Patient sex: M
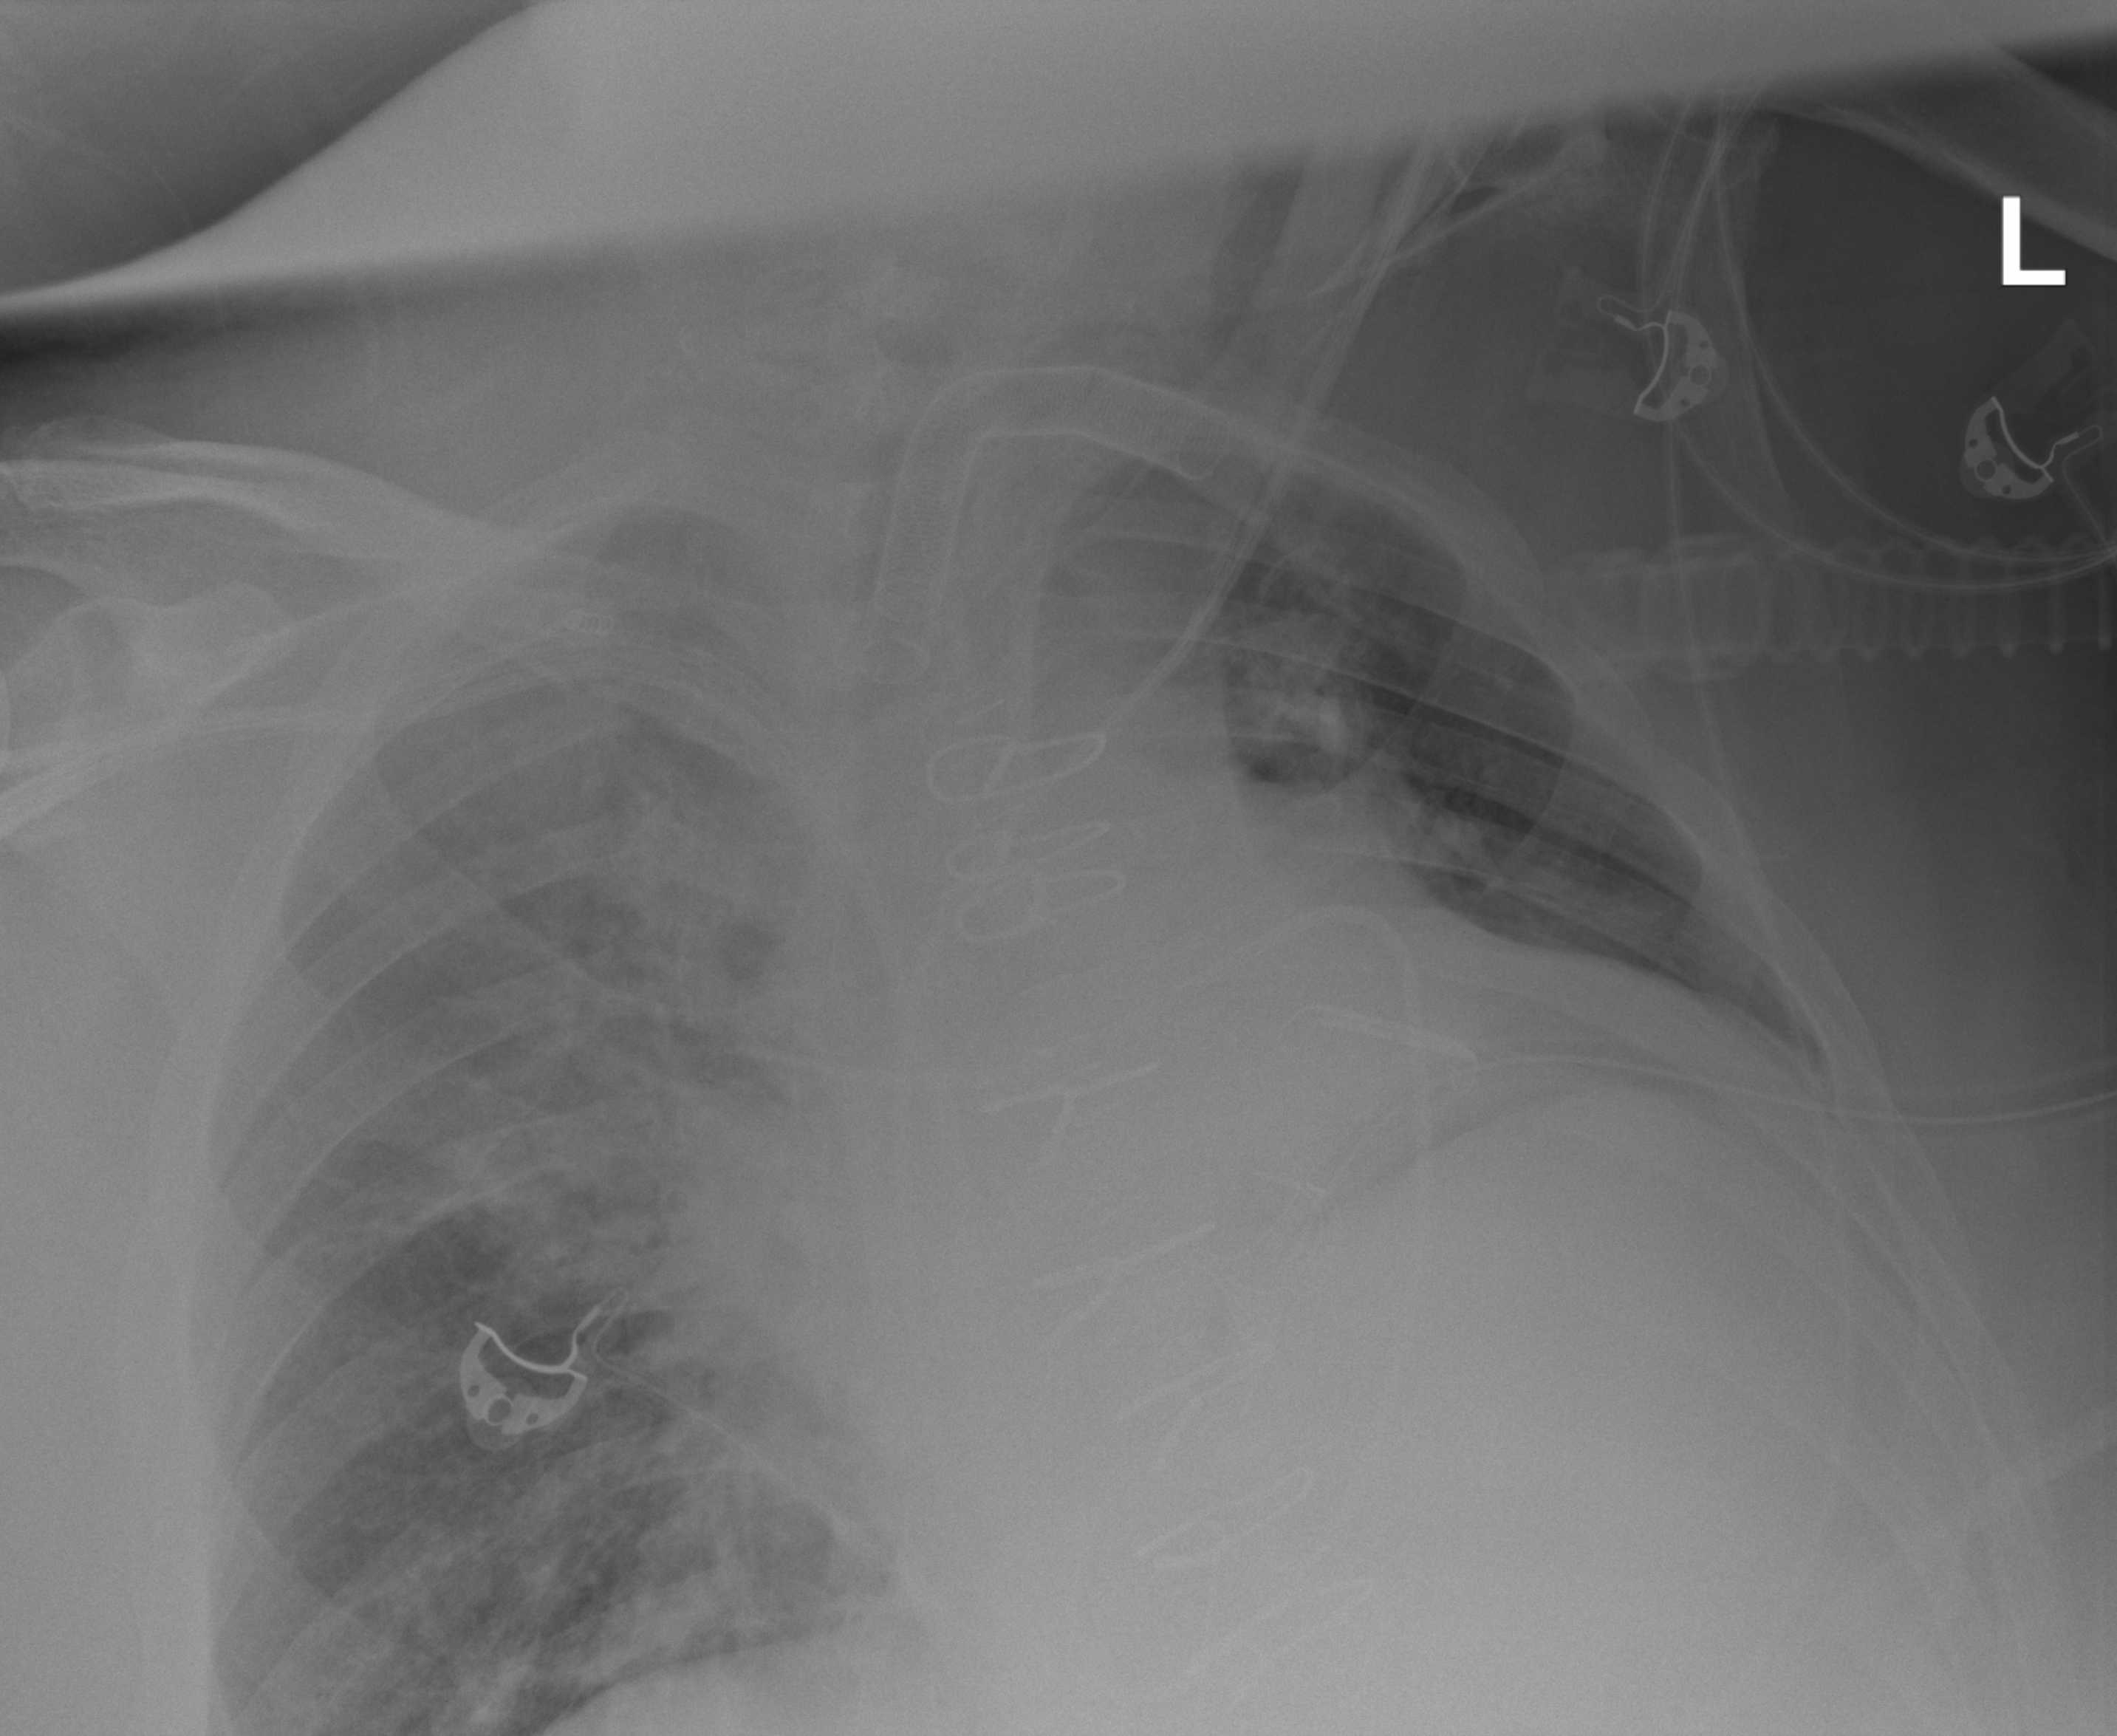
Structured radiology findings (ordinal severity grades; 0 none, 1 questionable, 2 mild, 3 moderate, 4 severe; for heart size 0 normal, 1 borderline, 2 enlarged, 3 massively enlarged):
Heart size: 2
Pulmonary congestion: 2
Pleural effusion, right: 0
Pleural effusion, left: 0
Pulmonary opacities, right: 2
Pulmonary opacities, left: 0
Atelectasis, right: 2
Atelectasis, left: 2